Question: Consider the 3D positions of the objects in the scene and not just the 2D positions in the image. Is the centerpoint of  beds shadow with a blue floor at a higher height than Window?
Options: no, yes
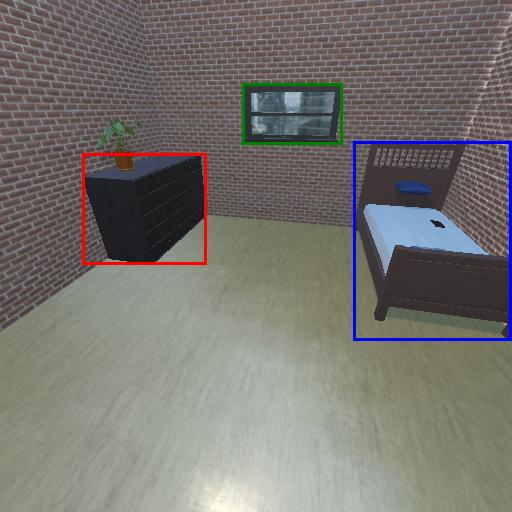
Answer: no